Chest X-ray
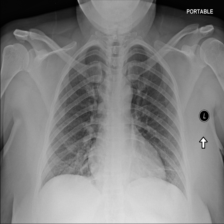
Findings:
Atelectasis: positive
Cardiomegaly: negative
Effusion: negative
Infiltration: negative
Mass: negative
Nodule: negative
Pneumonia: negative
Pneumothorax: negative
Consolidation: negative
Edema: negative
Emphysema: negative
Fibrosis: negative
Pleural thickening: negative
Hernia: negative